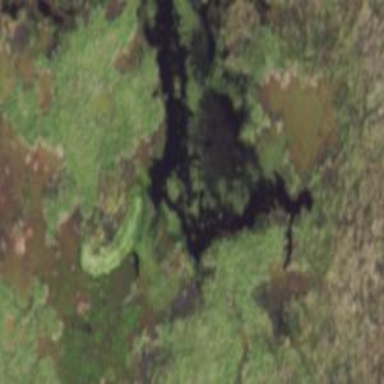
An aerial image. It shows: Marshy wetland area.